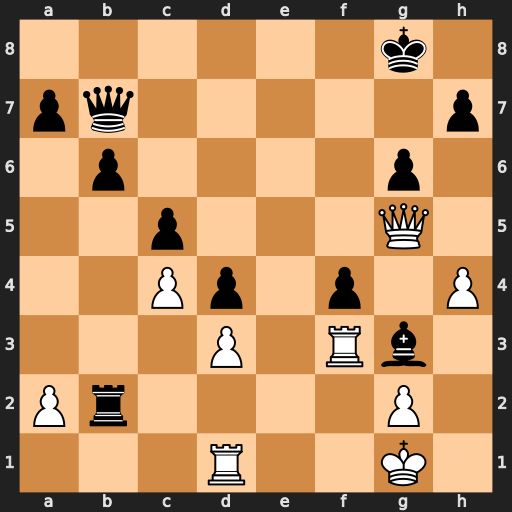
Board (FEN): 6k1/pq5p/1p4p1/2p3Q1/2Pp1p1P/3P1Rb1/Pr4P1/3R2K1
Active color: w
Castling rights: -
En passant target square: -
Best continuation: Qd8+ Kg7 Rdf1 h5 Rxg3 fxg3 Qf8+ Kh7 Rf7+ Qxf7 Qxf7+